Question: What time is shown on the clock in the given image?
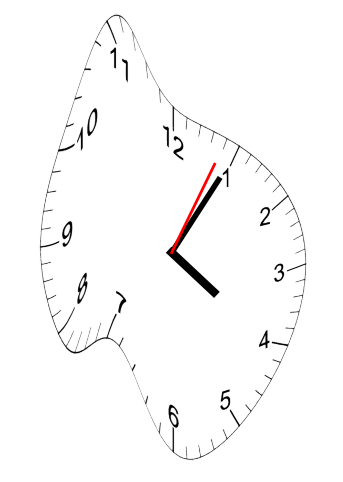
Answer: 04:05:04